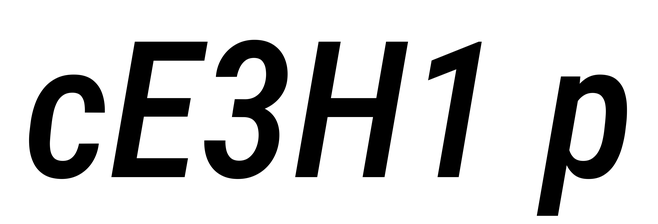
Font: Roboto-Italic_Condensed_Medium_Italic